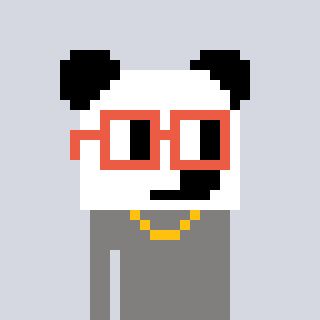
a pixel art character with square orange glasses, a panda-shaped head and a bluegrey-colored body on a cool background